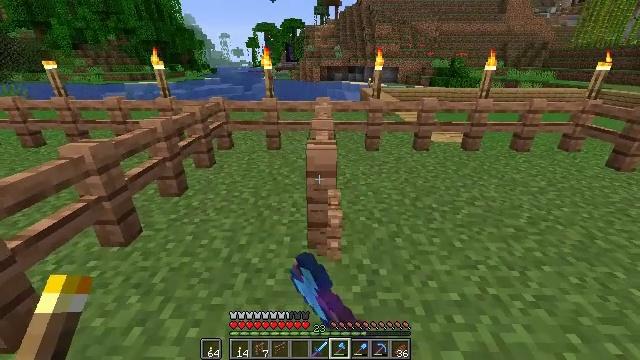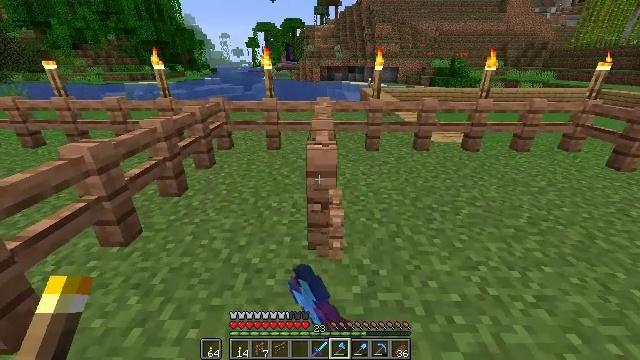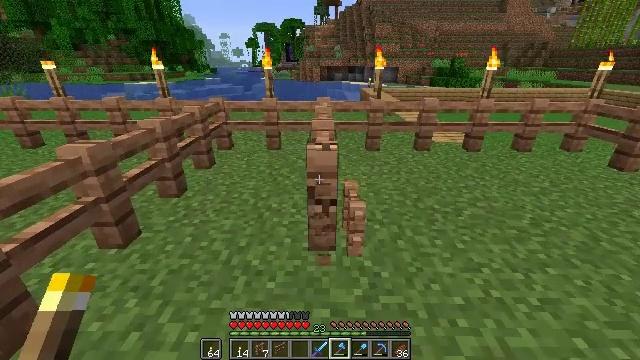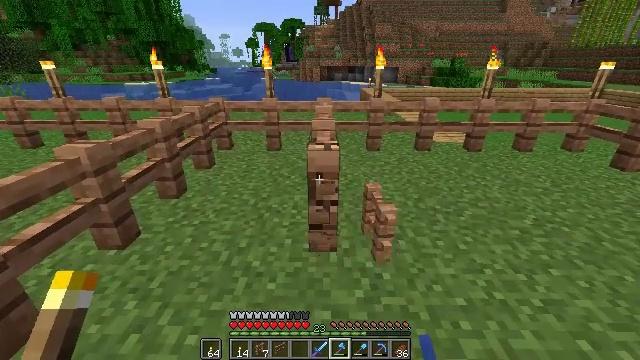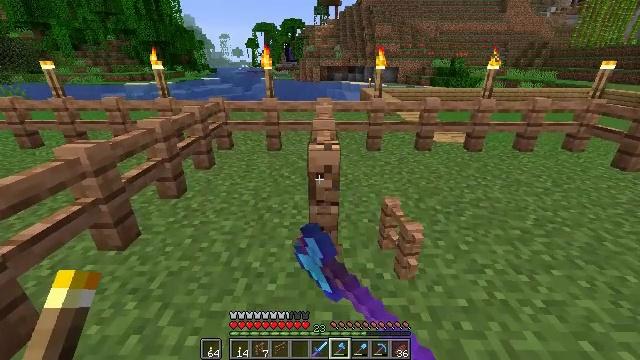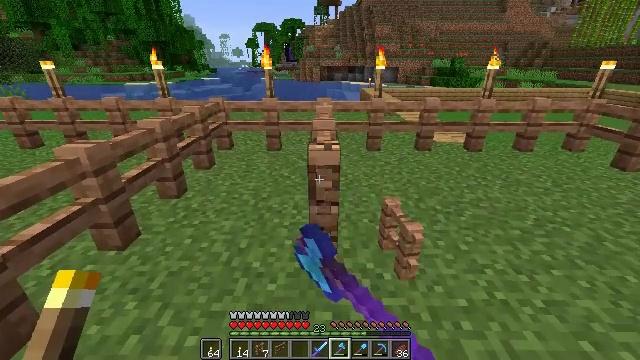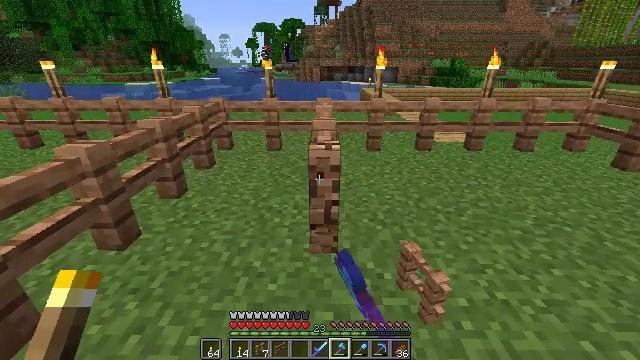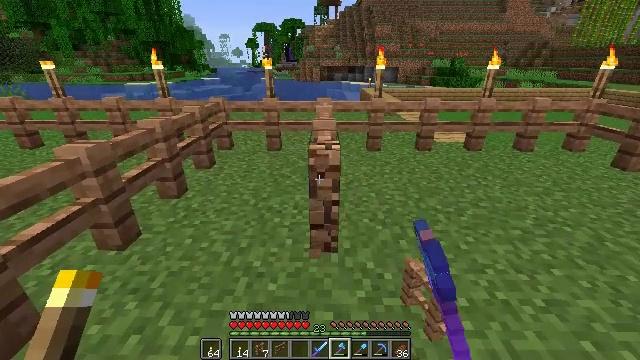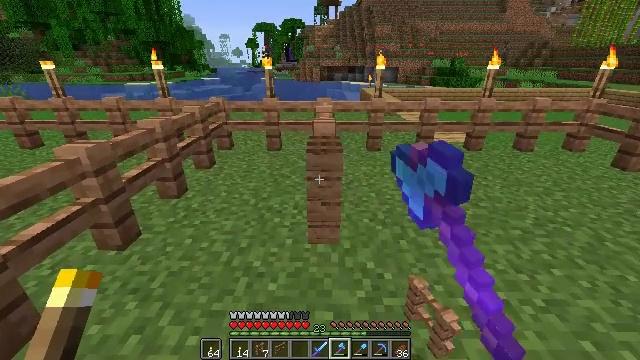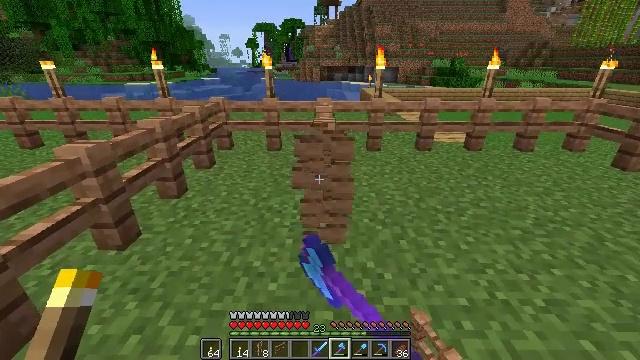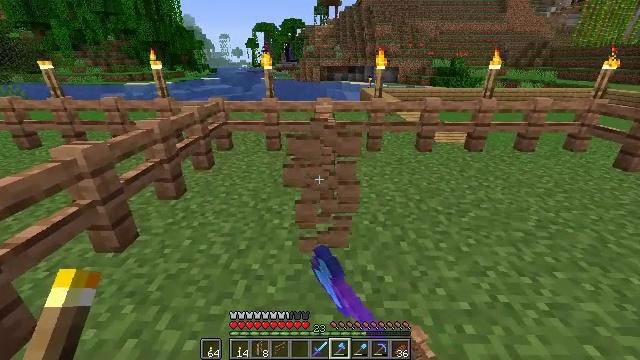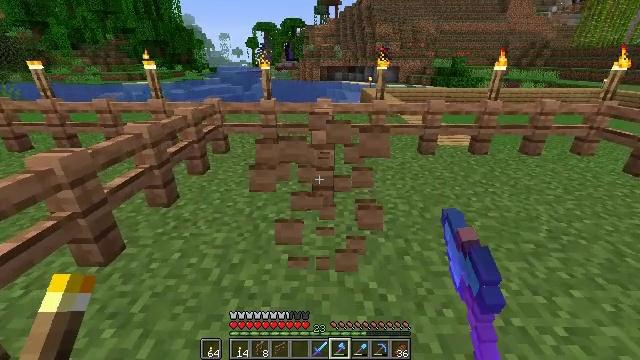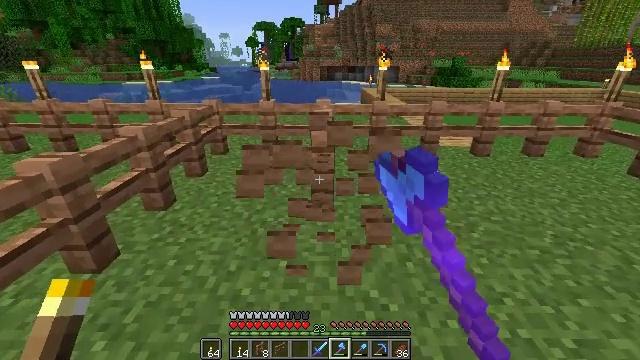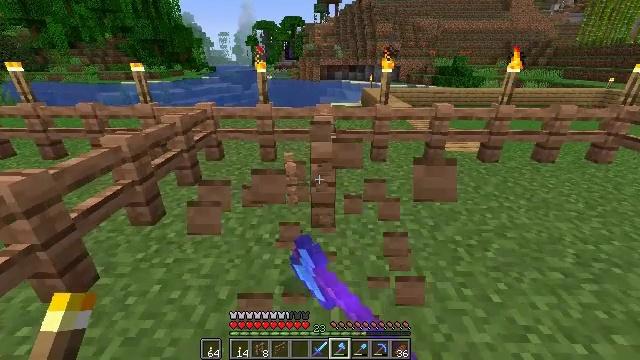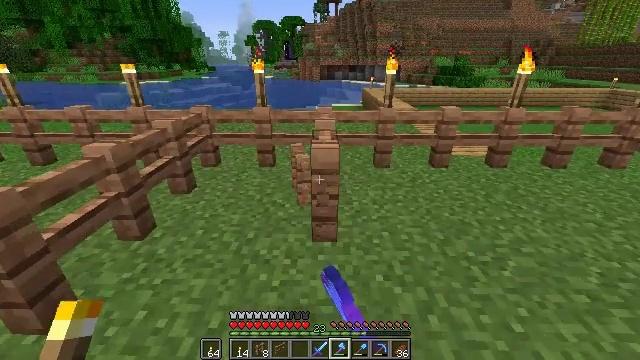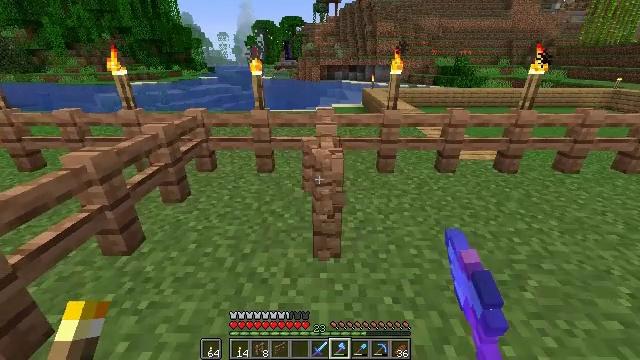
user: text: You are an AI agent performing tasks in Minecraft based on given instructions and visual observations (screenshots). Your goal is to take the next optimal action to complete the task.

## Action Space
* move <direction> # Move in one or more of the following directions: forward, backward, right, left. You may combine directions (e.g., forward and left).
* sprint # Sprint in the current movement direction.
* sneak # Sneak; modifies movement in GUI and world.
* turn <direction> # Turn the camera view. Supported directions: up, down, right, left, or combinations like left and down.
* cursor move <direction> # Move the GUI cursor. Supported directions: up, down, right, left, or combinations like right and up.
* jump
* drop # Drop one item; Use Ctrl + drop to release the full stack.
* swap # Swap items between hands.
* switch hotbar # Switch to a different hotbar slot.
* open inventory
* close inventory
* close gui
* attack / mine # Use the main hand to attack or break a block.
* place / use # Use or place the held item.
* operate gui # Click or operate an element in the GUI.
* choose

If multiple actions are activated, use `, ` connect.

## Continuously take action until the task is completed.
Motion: motion action
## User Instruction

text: Remove the jungle fence from its place.
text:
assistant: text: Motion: attack / mine
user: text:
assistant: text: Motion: attack / mine
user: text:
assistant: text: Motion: attack / mine
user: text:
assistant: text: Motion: attack / mine
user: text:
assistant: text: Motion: attack / mine
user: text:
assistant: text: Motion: attack / mine
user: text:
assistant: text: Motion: attack / mine
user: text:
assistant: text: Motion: attack / mine
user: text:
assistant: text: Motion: attack / mine
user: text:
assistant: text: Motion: move forward, attack / mine
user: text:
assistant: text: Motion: move forward, attack / mine
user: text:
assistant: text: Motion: move forward, attack / mine
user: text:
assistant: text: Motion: move forward, attack / mine
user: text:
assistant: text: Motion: move forward, attack / mine
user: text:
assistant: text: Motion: move forward, attack / mine
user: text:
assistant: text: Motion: attack / mine
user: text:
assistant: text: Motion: turn right, attack / mine
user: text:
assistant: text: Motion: turn right, attack / mine
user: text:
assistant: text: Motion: attack / mine
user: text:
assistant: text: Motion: attack / mine
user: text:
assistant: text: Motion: attack / mine
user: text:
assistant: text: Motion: attack / mine
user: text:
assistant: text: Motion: attack / mine
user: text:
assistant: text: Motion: attack / mine
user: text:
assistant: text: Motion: attack / mine
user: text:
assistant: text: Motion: move forward, attack / mine
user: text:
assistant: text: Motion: move forward, attack / mine
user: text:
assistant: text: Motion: move forward, attack / mine
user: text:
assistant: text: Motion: attack / mine
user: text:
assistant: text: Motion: attack / mine